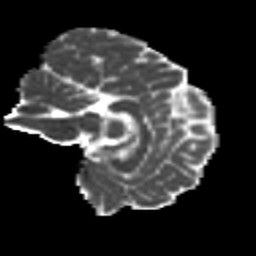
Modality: MD
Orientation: sagittal
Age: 22
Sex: female
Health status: healthy
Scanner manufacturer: siemens
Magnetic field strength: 3 T
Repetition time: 8.6 s
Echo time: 0.095 s